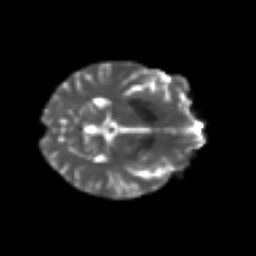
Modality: T2w
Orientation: axial
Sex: female
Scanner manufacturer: ge
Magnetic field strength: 3 T
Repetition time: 7 s
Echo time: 0.08 s